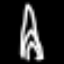
Label: The Eiffel Tower